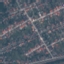
Land use / land cover: Residential